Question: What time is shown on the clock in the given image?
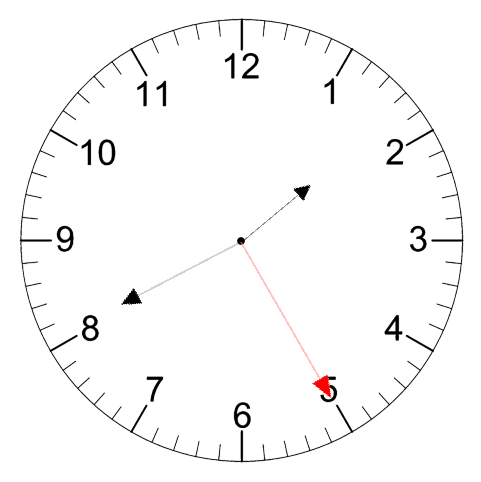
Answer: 01:40:25